Question: Pls help me, I want demo detec face, eyes, lips on image but i research not found.
Thank all!!!!
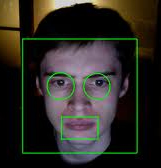
Answer: You could try a library like the Oddcast Face Detection API, which tracks points like the eyes, the nose and the chin.
<URL>
You need to buy a license for this API.
There are a couple of other libraries for face detection with Flash, but this is the only one so far that tracks different features, like the eyes.